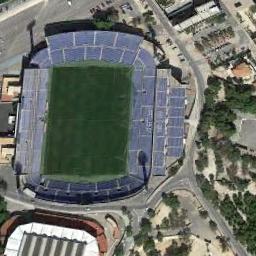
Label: stadium